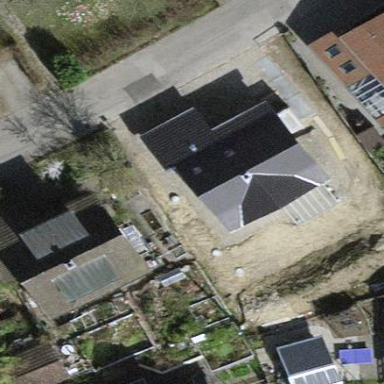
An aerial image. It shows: Simple house.